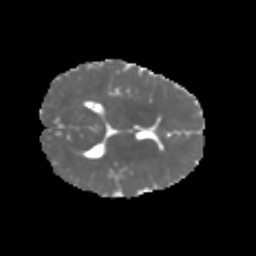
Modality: MD
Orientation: axial
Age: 6
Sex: female
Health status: healthy